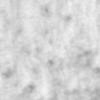
Label: no_change